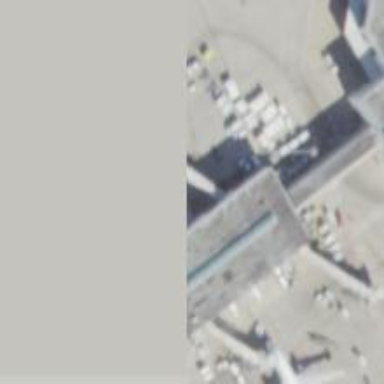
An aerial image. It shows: Airport gate.